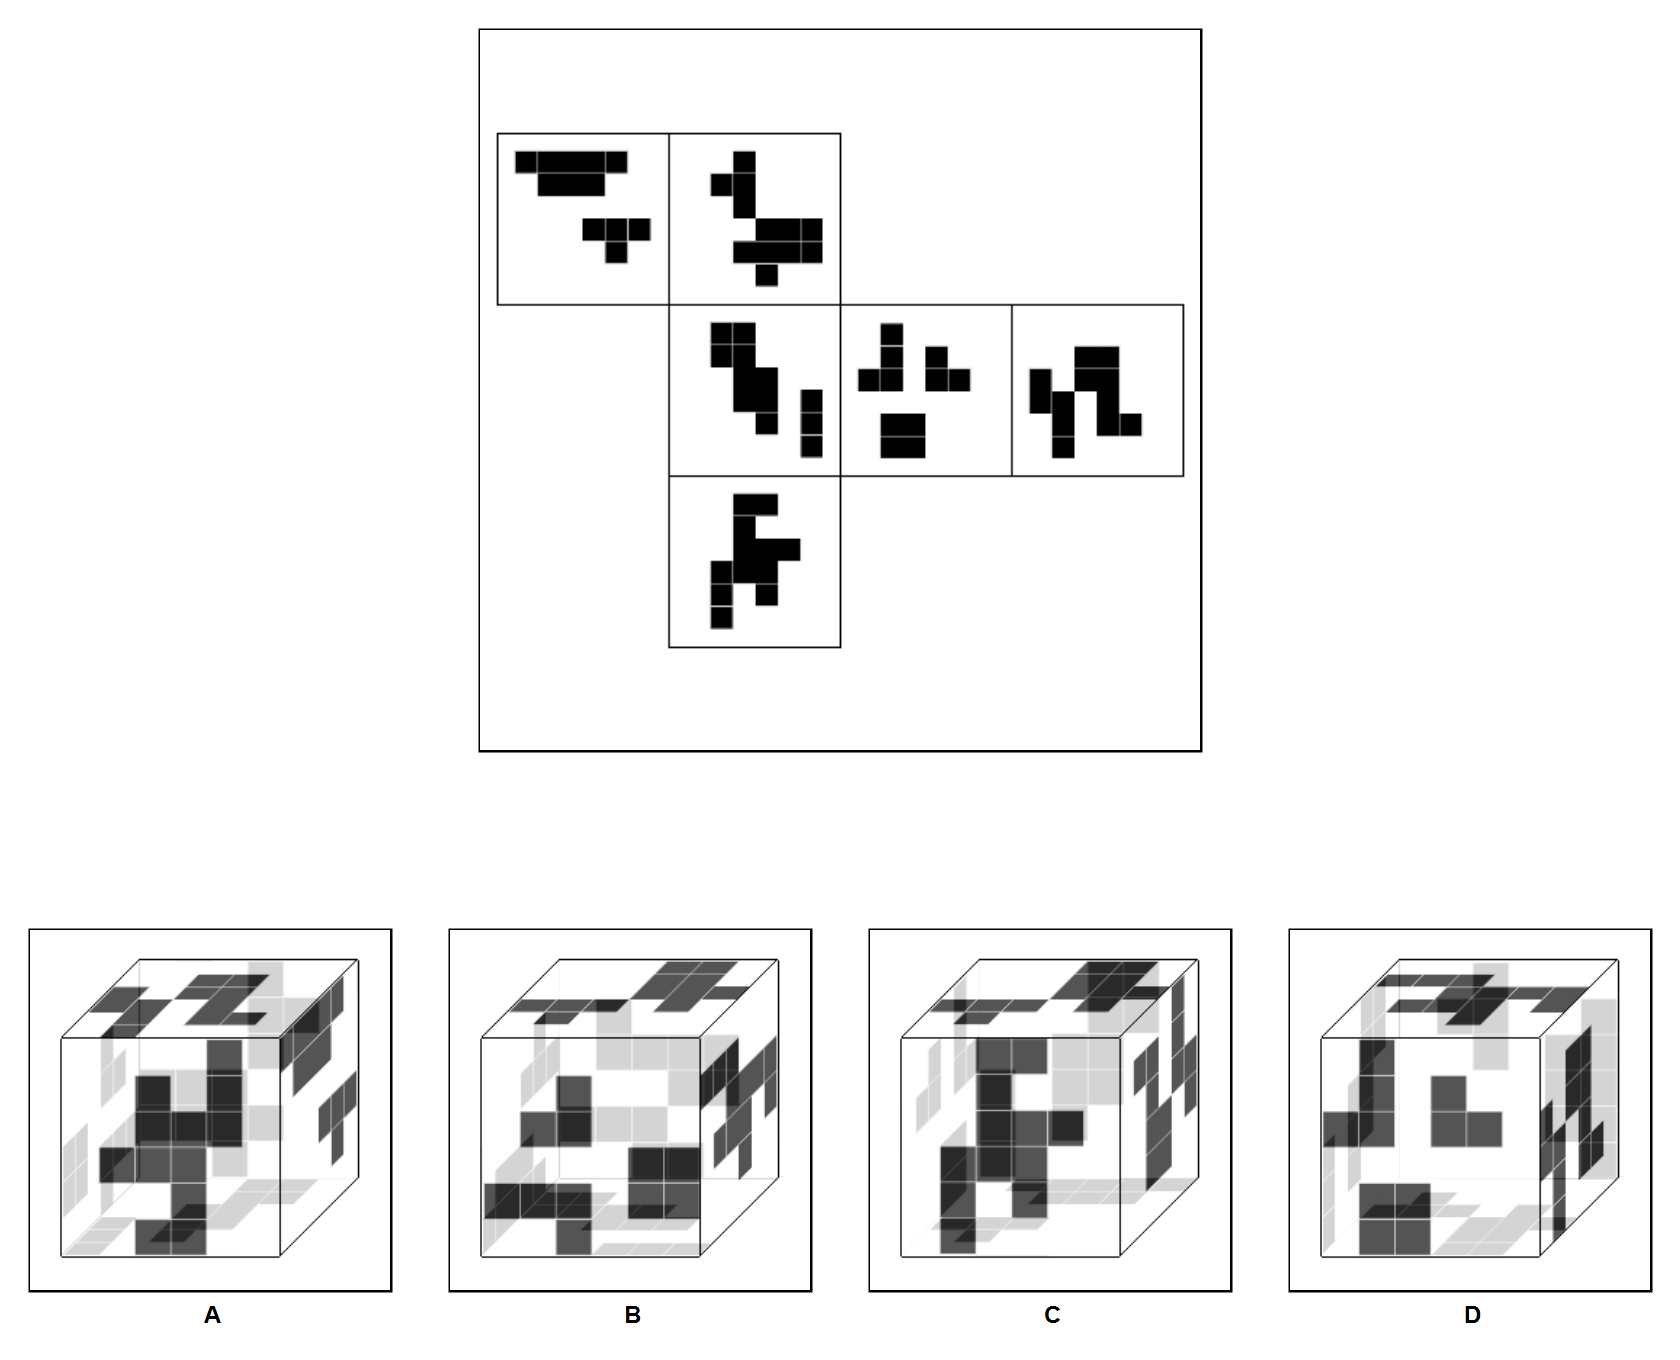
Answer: A